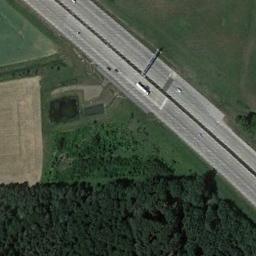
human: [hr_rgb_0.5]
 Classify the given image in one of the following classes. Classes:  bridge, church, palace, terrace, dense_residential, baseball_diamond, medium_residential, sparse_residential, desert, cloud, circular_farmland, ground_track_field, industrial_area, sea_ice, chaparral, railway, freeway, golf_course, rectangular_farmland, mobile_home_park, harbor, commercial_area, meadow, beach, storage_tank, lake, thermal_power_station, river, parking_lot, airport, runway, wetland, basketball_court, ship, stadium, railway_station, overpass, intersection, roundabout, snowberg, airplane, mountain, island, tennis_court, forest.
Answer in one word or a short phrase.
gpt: freeway